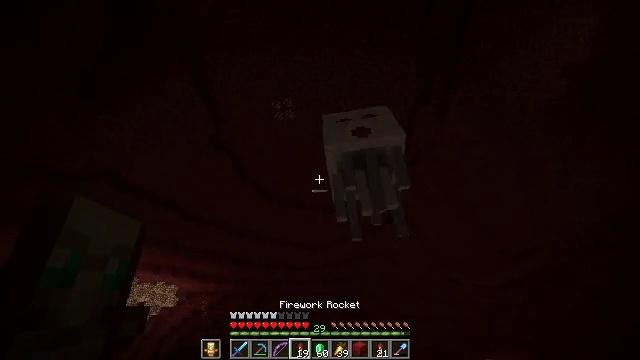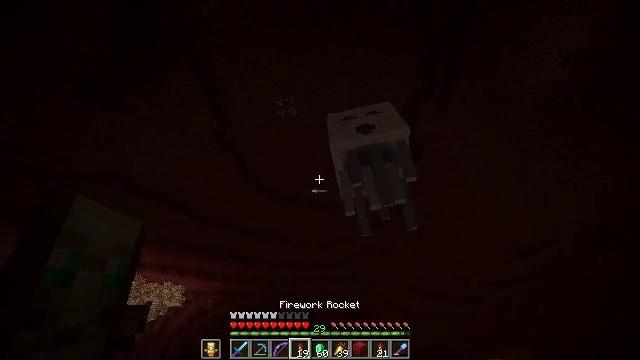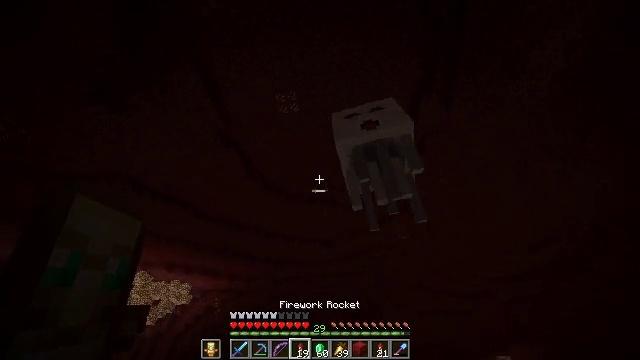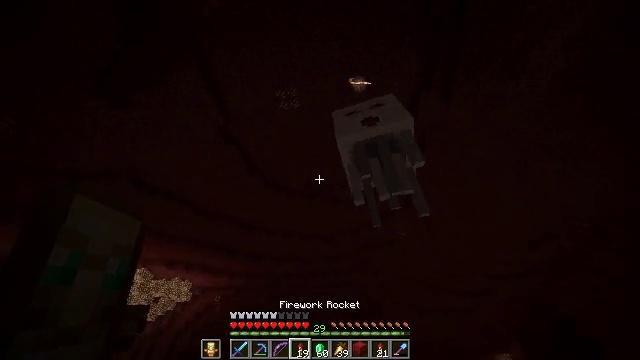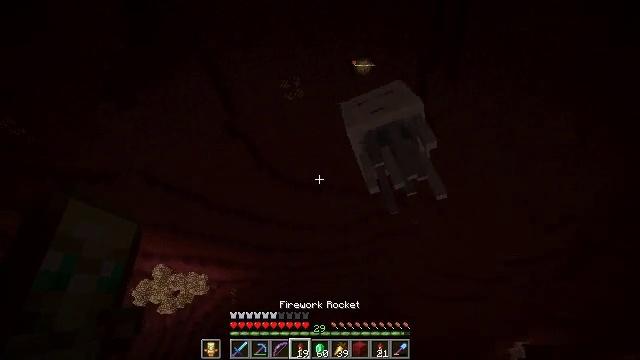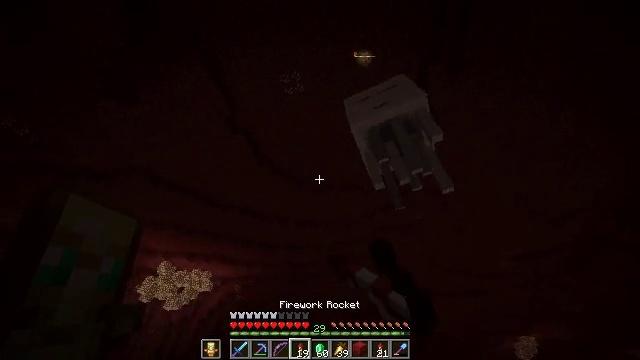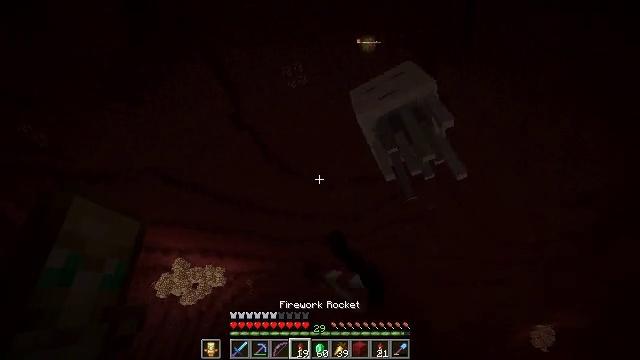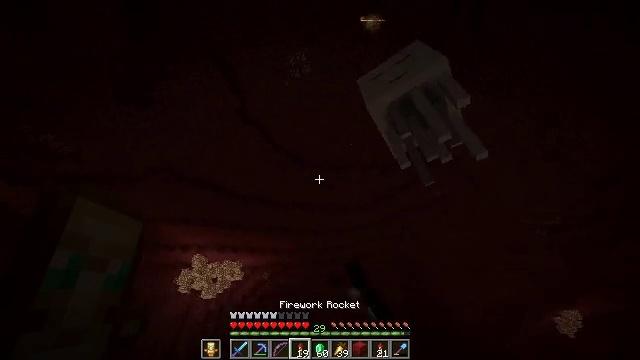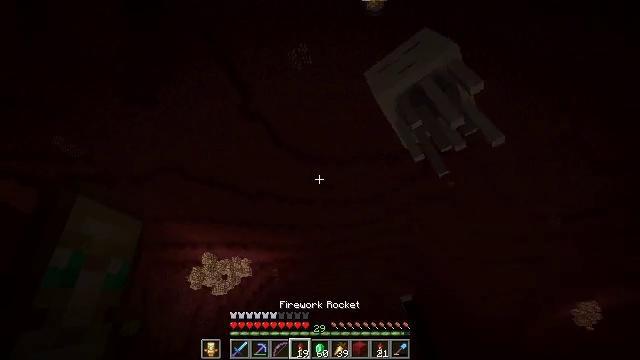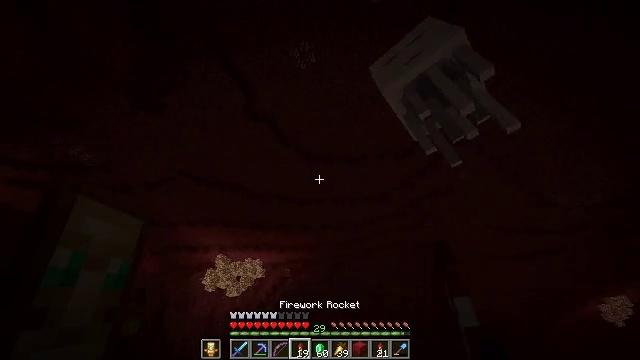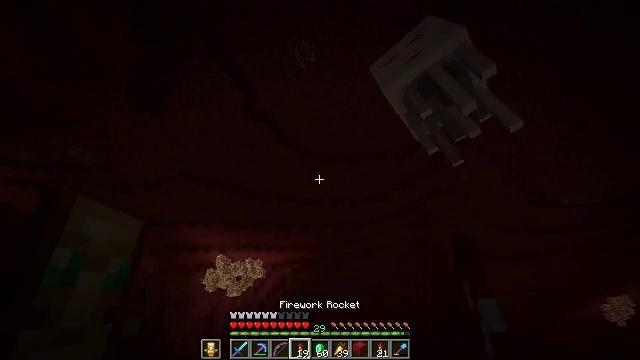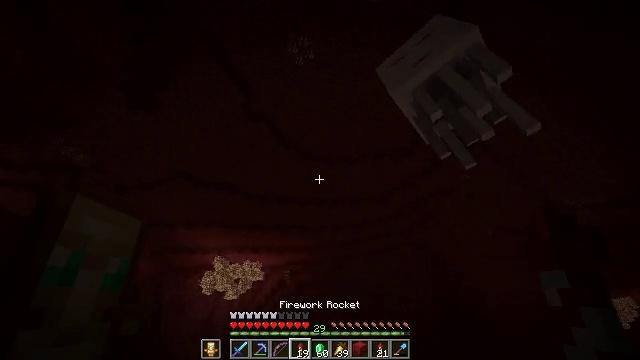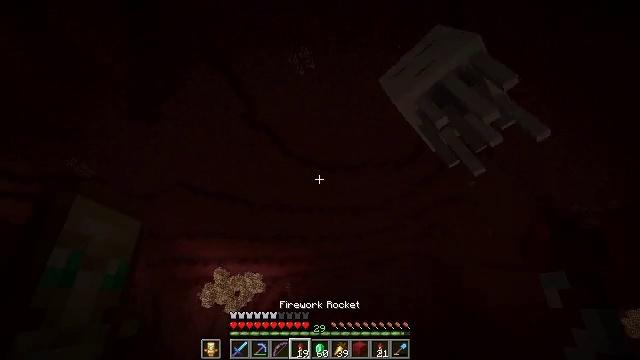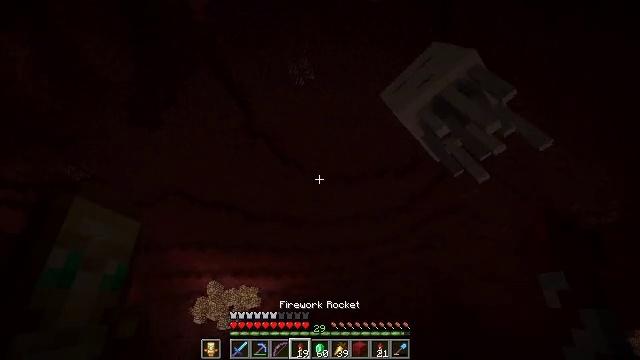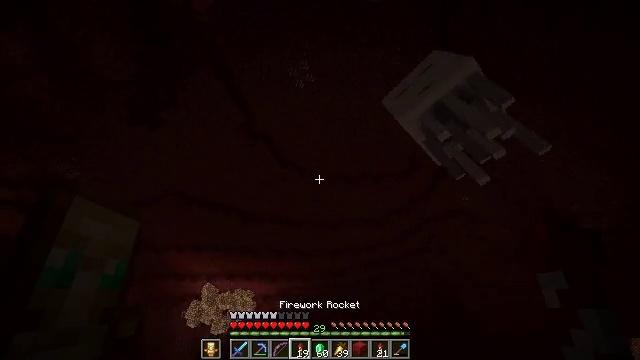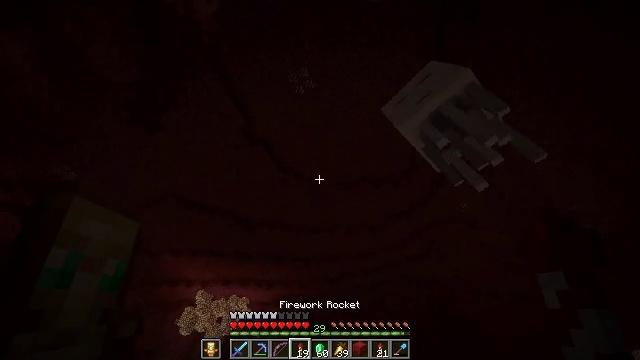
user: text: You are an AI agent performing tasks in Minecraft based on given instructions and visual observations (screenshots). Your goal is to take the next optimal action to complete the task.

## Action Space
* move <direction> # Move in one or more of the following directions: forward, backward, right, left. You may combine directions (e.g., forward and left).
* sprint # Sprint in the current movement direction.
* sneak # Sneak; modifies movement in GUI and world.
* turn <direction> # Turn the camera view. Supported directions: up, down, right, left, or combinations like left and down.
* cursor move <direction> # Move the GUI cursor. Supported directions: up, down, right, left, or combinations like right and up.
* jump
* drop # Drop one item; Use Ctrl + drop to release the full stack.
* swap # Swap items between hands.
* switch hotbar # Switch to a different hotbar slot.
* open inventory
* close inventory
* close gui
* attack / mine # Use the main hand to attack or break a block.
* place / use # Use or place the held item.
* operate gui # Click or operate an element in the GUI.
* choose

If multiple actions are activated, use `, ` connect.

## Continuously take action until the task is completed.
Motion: motion action
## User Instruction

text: Kill a ghast.
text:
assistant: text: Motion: move forward, turn left
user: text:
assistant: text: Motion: move forward, sprint, turn left
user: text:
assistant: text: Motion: move forward, sprint
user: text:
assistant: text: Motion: move forward, sprint, turn left and down, use / place
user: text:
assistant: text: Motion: move forward, sprint, use / place
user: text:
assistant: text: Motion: move forward, sprint, turn left and down, use / place
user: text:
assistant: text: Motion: move forward, sprint, turn left and down, use / place
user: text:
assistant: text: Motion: move forward, sprint, turn left, jump
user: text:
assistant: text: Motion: move forward, sprint, turn left, jump
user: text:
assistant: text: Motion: move forward, sprint
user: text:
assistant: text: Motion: move forward and move left, sprint
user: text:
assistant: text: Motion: move forward and move left, sprint, turn up
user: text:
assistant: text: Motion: move forward and move left, sprint, turn up
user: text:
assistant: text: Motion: move forward and move left, sprint, turn right and up
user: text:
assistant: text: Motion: move forward and move left, sprint, turn up
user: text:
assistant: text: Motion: move forward, turn left and up
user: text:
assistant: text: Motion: move forward, turn left and up
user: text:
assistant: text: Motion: move forward
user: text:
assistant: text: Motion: move forward
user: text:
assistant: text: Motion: move forward
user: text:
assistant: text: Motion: move forward, switch to hotbar 1
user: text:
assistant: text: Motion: move forward, switch to hotbar 1
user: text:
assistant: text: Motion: move forward, switch to hotbar 1
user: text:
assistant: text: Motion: move forward
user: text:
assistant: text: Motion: move forward
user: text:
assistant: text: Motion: move forward
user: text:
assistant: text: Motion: move forward, turn right
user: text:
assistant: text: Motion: move forward, turn right and up
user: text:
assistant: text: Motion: move forward, turn right
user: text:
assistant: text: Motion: move forward